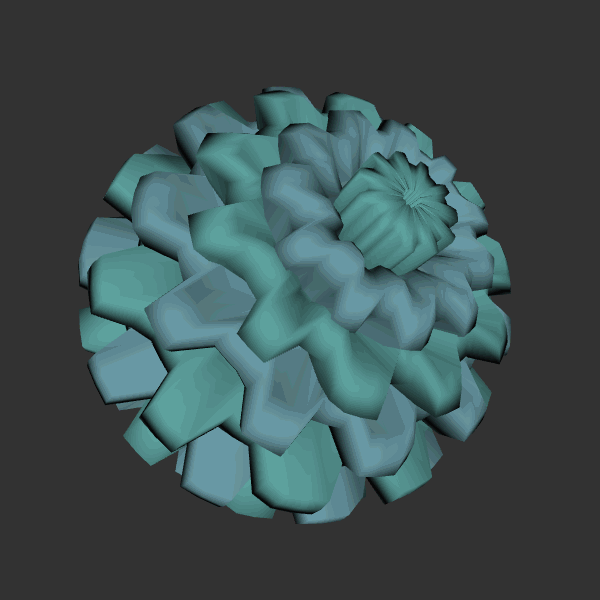
Background: dark